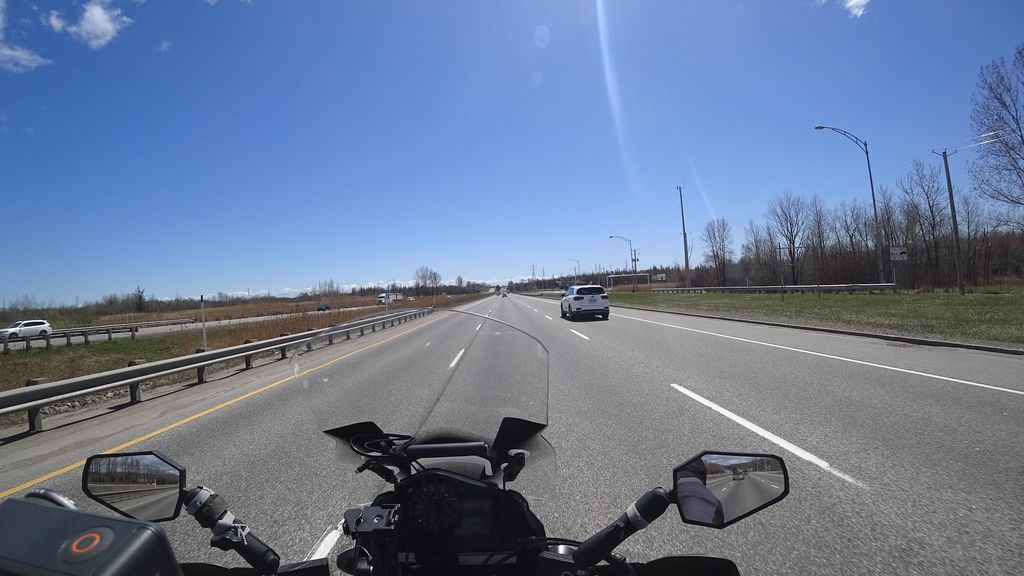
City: quebec_city